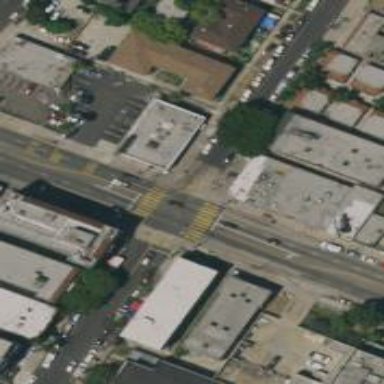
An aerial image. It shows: Marked crossing with pedestrian island.